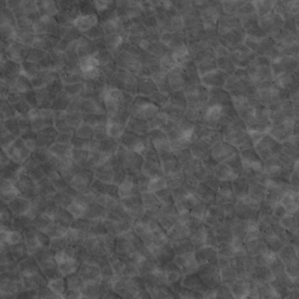
Label: non_frost